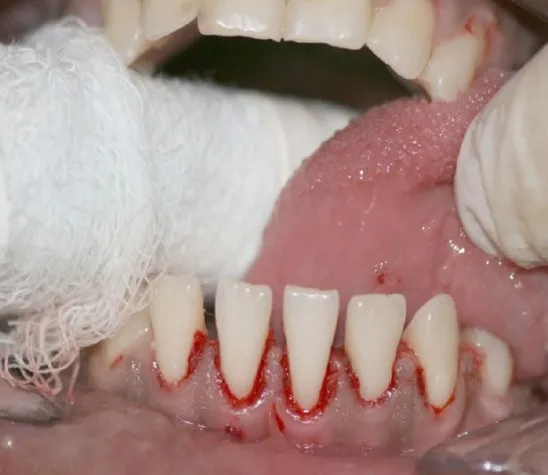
Clinical aspect after periodontal activity in ICU.
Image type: medical_photograph (oral_photograph)